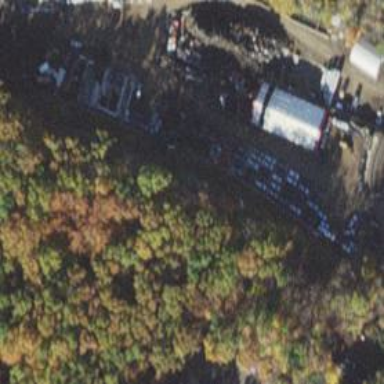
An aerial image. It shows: Industrial area dedicated to auto wrecking. It is junk yard shop.